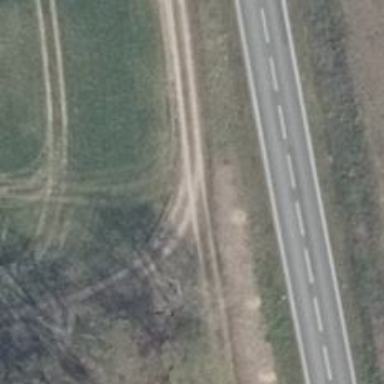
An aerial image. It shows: Track road with grade3 tracktype.